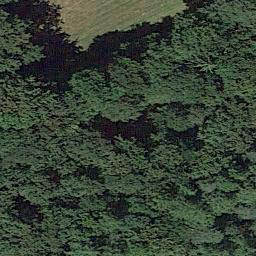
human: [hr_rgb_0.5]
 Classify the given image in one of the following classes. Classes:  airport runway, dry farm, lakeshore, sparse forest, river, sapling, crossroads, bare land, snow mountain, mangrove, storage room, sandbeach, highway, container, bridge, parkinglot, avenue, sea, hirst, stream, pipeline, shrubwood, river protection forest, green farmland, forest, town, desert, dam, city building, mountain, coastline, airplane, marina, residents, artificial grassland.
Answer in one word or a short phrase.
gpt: forest